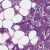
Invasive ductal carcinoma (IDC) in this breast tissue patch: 1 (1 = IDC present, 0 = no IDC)